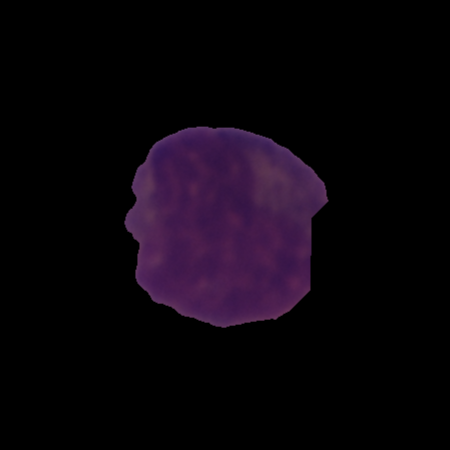
Label: healthy